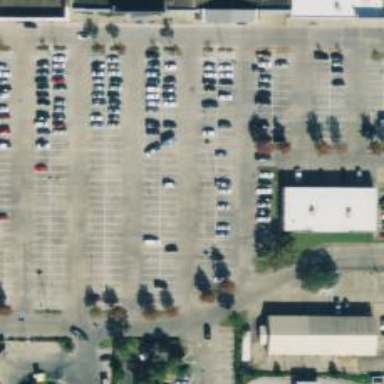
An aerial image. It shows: Parking space.